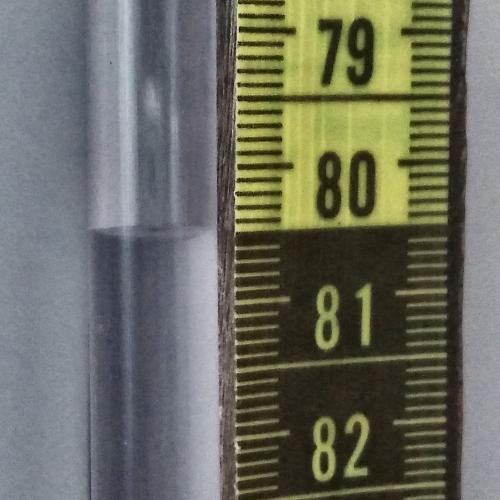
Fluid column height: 80.5 cm